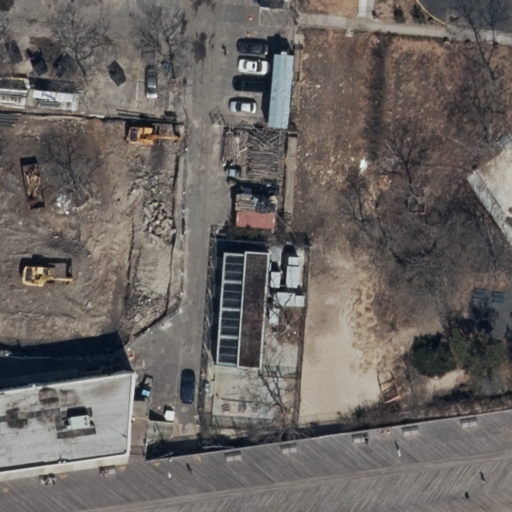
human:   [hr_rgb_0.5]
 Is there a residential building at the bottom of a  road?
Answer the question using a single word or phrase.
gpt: yes

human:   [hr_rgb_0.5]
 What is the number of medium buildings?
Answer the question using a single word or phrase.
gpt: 1

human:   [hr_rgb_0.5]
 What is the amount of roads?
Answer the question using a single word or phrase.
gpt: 4

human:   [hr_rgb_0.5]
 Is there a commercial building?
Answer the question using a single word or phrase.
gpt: no

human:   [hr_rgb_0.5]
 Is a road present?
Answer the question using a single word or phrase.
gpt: yes

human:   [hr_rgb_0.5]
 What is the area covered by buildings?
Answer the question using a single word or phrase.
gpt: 1070m2

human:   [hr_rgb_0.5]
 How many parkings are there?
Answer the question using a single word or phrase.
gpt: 2

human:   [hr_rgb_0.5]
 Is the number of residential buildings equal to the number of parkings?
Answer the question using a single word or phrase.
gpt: yes

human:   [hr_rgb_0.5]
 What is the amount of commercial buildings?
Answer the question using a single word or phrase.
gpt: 0

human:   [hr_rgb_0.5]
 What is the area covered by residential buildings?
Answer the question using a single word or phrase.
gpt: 660m2

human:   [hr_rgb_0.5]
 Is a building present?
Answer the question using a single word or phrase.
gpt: yes

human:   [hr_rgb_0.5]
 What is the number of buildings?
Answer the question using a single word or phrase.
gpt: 3

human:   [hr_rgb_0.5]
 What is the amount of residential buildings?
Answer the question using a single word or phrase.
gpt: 2

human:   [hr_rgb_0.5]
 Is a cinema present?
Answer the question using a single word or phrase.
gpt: yes

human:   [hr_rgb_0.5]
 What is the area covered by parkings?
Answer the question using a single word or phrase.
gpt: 480m2

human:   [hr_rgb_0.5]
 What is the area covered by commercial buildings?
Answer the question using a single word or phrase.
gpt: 0m2

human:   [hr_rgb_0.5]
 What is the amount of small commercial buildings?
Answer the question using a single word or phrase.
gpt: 0

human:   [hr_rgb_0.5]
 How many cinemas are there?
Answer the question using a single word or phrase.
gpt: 1

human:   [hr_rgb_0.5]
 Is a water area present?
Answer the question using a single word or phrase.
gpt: no

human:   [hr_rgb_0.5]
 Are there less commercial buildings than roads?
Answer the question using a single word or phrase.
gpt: yes

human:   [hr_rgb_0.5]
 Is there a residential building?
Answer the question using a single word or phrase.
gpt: yes

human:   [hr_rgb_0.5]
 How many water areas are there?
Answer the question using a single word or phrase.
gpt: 0

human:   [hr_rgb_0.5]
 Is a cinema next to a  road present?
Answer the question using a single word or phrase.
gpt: yes

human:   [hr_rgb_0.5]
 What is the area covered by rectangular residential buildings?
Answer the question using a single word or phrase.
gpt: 660m2

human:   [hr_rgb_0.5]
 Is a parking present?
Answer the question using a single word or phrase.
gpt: yes

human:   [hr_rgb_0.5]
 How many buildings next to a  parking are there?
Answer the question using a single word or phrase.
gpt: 3

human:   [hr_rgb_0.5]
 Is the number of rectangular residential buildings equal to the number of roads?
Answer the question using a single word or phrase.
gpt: no

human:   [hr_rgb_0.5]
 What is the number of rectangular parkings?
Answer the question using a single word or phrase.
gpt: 2

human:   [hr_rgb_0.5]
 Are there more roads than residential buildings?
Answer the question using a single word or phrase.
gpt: yes

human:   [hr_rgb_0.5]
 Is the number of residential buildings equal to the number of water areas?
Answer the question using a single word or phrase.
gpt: no

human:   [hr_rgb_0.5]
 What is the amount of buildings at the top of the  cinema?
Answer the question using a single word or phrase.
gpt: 0

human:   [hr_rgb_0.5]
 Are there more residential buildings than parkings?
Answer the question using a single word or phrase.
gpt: no

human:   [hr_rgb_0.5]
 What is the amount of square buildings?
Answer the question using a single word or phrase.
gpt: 0

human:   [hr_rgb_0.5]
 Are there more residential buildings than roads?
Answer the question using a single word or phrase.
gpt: no

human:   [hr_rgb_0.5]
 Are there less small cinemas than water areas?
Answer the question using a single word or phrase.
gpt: no

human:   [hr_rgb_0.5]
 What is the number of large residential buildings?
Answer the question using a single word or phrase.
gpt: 1

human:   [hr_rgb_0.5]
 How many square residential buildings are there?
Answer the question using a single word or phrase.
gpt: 0

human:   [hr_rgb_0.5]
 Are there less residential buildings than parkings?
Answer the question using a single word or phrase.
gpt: no

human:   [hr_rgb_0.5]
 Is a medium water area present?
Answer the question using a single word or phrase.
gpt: no

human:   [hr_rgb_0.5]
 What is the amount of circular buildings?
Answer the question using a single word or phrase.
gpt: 0

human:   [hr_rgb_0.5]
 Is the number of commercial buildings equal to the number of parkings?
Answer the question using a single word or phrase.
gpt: no

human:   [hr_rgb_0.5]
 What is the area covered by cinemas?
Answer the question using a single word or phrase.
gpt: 94m2

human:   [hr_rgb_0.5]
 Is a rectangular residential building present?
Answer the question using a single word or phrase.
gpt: yes

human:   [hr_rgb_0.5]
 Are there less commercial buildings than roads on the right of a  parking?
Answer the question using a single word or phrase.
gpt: yes

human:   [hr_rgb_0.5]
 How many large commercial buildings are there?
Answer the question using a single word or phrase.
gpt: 0

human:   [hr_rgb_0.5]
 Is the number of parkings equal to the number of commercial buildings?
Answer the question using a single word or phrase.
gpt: no

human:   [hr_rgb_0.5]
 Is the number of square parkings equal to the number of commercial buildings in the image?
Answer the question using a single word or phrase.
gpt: yes

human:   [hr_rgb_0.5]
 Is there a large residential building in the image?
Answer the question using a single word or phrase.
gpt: yes

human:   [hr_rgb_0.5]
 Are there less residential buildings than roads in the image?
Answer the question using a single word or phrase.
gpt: yes

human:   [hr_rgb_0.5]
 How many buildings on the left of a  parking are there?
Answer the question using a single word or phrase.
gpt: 2

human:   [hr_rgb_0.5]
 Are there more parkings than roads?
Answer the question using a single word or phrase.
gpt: no

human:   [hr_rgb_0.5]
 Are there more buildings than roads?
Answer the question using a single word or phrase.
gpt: no

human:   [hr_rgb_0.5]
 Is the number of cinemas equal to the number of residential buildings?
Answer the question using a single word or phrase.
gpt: no

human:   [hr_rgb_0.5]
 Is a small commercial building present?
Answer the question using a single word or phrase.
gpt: no

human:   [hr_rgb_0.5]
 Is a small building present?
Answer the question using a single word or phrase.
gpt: yes

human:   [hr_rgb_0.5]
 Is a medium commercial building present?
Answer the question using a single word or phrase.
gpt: no

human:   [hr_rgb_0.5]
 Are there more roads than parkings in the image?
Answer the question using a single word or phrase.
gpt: yes

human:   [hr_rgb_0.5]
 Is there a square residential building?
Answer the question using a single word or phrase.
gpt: no

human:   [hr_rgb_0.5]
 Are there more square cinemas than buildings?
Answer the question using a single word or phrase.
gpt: no

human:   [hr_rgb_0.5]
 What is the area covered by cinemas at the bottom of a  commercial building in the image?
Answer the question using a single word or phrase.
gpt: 0m2

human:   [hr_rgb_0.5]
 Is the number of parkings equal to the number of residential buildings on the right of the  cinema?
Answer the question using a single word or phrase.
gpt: no

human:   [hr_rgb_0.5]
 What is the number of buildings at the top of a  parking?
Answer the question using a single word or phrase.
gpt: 0

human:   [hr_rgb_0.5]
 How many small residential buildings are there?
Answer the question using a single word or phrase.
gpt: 1

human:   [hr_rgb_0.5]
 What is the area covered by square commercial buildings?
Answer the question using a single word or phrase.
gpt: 0m2